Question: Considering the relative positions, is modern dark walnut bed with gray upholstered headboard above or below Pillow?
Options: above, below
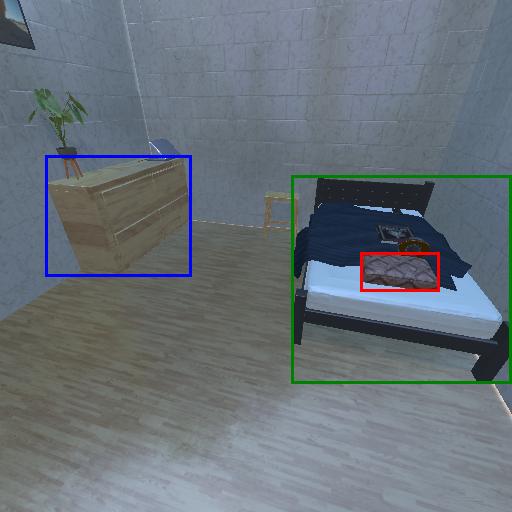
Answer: above